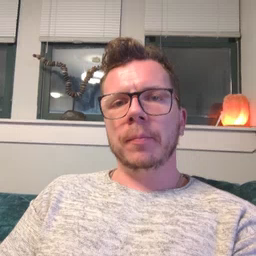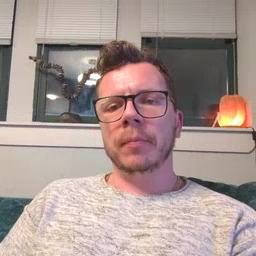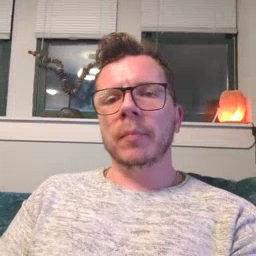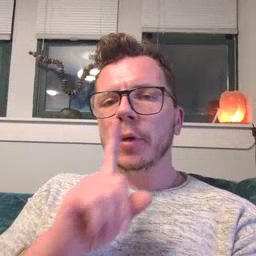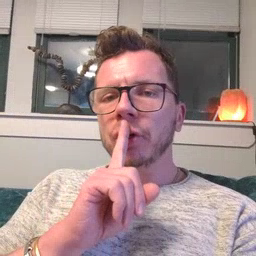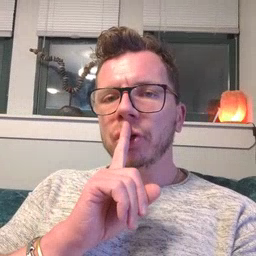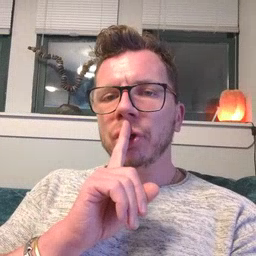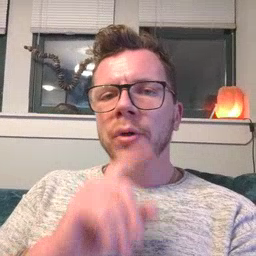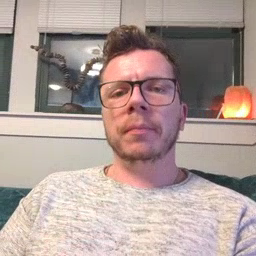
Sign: shhh